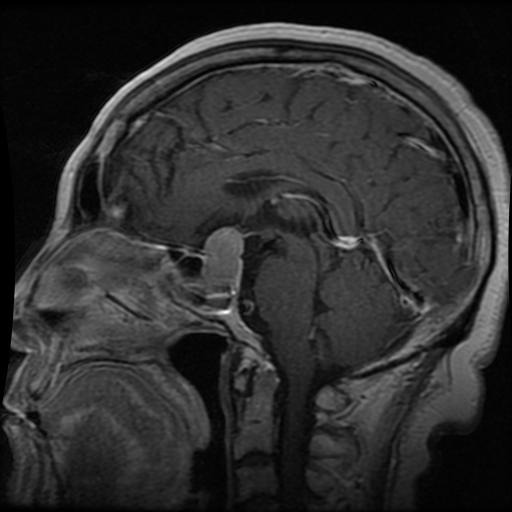
Label: pituitary